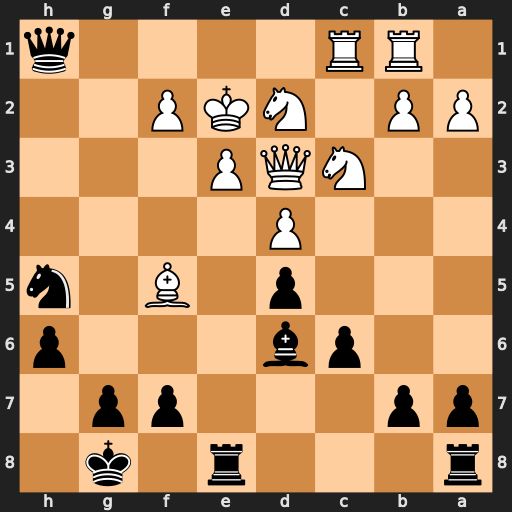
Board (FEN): r3r1k1/pp3pp1/2pb3p/3p1B1n/3P4/2NQP3/PP1NKP2/1RR4q
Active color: b
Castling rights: -
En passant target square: -
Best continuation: Nf4#